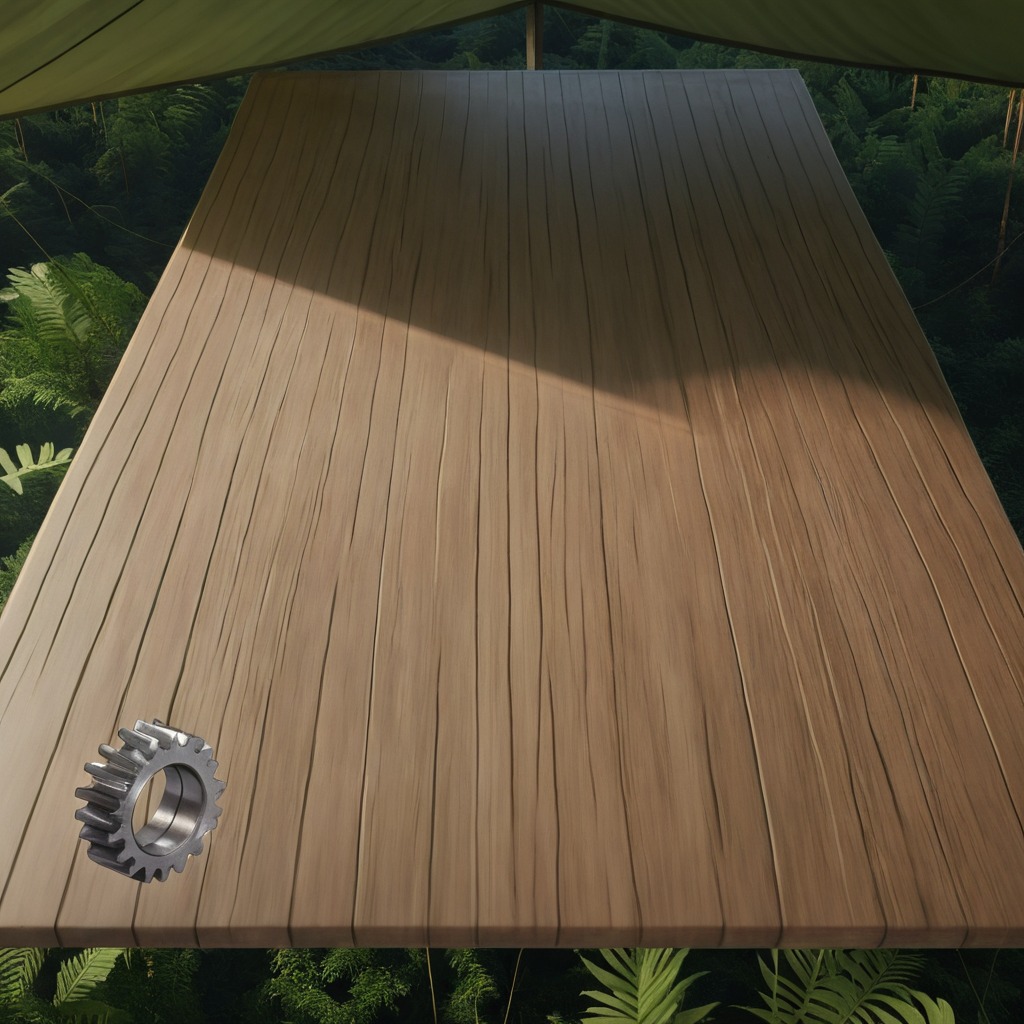
A steel gear with teeth is lying on a wooden table inside a jungle field workshop tent humid ambient light worn but